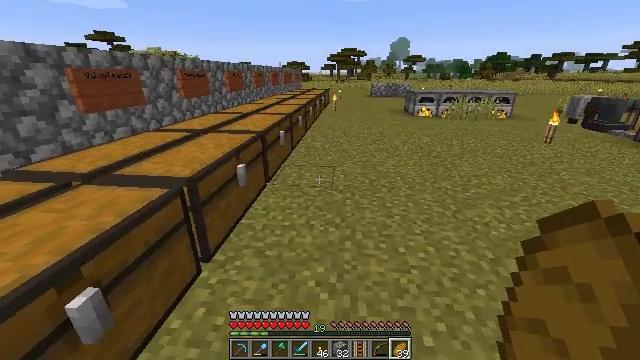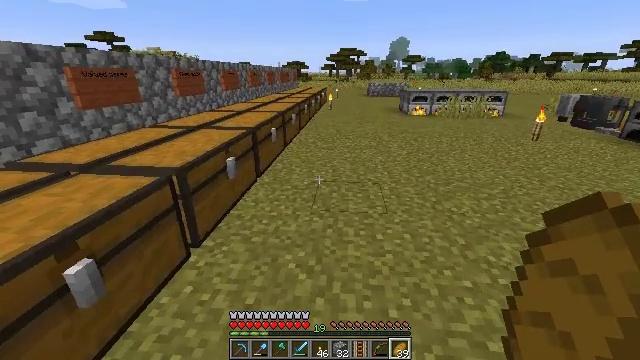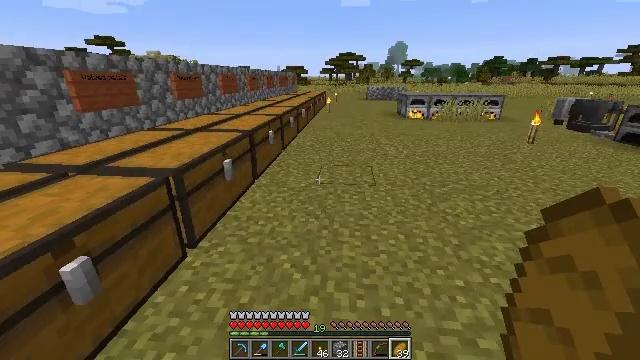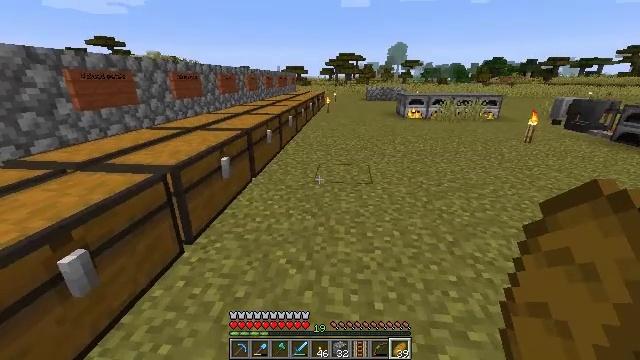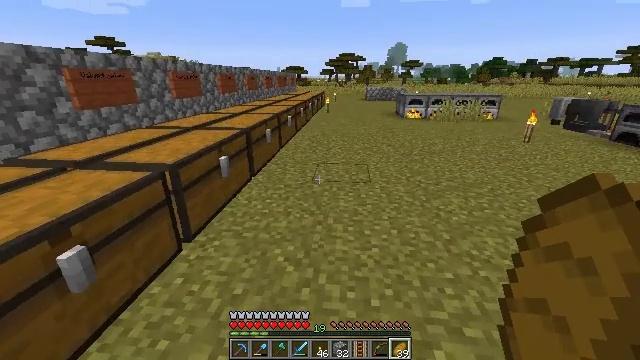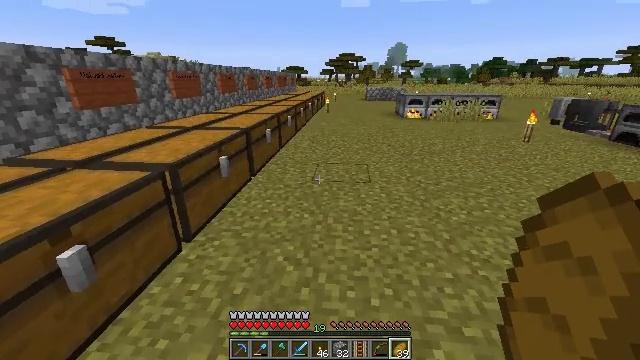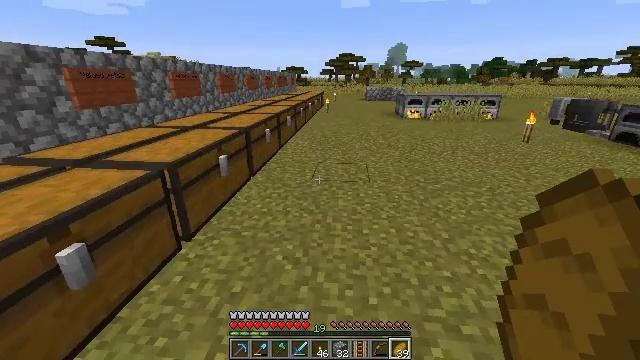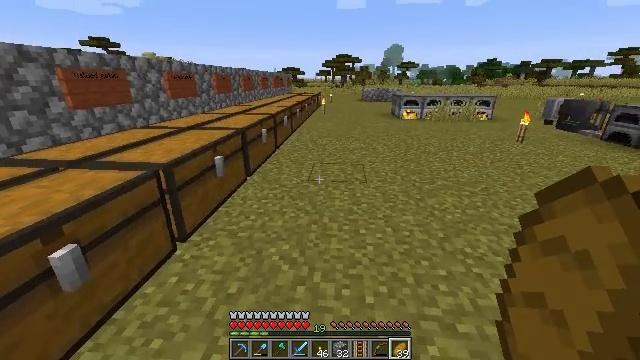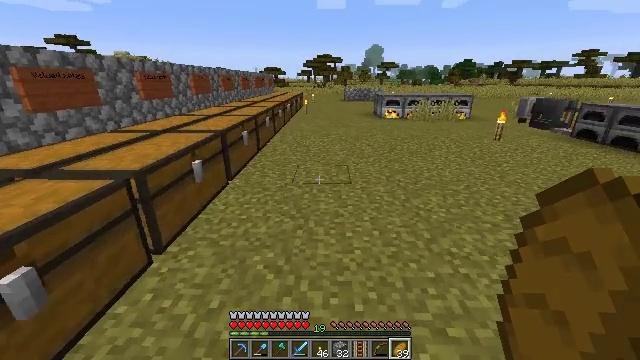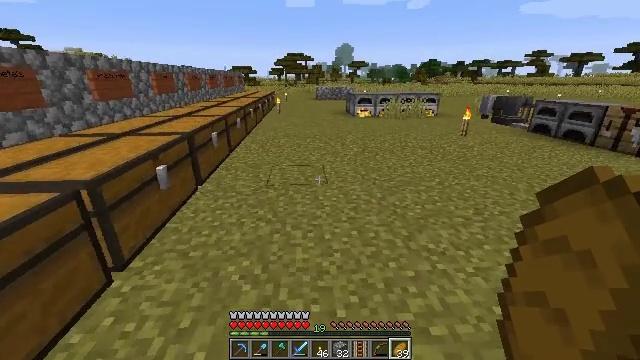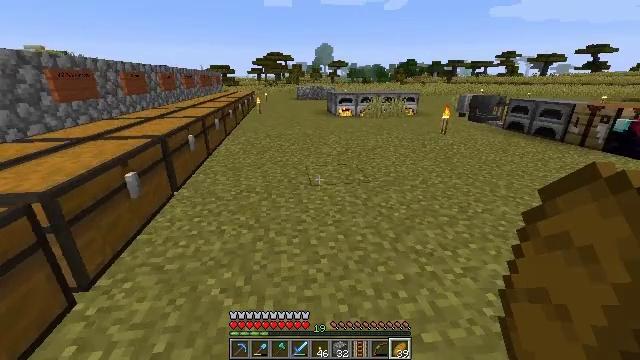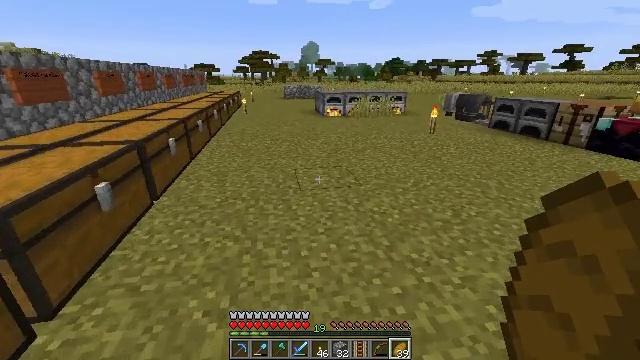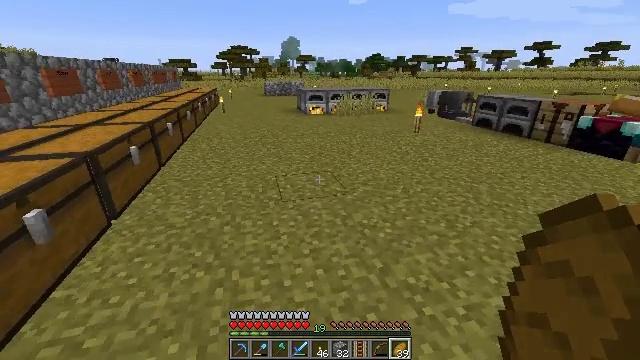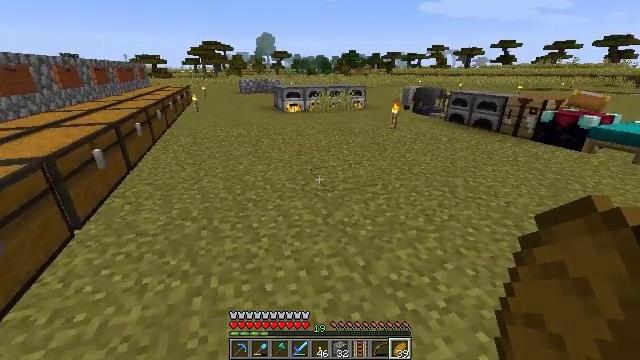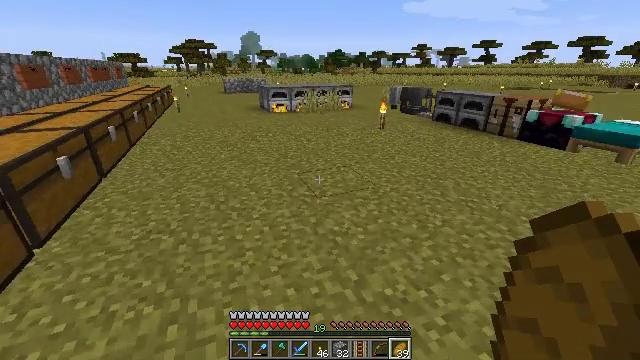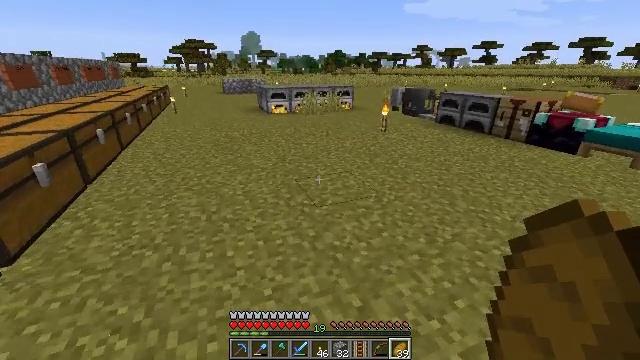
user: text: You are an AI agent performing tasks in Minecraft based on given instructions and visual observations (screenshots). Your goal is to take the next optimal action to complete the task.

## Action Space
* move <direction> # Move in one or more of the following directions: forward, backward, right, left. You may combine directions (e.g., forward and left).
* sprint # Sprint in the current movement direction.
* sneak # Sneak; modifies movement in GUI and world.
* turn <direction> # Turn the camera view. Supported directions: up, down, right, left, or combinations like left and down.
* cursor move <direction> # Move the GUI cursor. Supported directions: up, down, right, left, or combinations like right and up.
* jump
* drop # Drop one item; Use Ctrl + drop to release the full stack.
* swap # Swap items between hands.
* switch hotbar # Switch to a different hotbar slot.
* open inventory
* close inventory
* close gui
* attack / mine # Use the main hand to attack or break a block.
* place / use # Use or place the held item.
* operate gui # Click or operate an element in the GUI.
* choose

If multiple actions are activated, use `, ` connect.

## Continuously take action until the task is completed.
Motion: motion action
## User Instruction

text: Drop a bow.
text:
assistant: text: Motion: no_op
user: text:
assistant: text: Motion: no_op
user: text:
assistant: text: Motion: no_op
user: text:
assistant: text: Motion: no_op
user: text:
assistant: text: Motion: no_op
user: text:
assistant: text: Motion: no_op
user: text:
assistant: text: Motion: no_op
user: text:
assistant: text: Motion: move forward, turn right
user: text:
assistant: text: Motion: move forward, turn right
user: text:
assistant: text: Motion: move forward, turn right
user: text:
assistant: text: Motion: move forward, turn right
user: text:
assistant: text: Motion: move forward, turn right
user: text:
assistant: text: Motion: move forward, turn right
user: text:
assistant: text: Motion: move forward, turn right
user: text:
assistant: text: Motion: move forward
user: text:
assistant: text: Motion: move forward
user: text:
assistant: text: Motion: move forward
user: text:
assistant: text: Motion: no_op
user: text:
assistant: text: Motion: no_op
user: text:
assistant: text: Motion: no_op
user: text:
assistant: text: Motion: turn left
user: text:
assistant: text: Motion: turn left
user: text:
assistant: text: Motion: turn left
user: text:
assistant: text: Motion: turn left
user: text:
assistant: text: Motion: turn left
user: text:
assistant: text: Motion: turn left
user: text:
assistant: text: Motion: turn left
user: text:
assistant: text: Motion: turn left
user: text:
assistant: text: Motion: no_op
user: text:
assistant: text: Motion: turn left